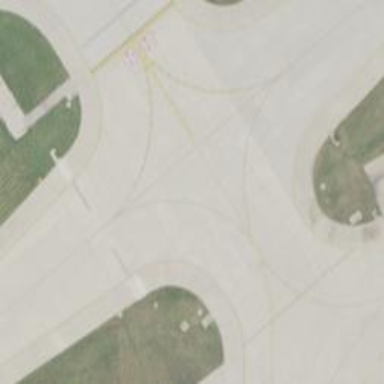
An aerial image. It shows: View of taxiway at the airport.